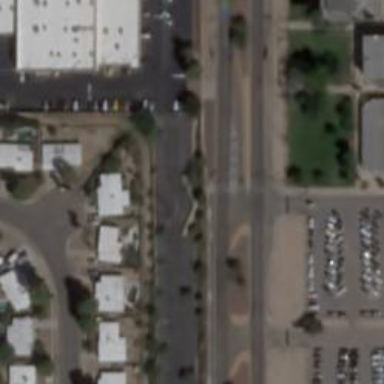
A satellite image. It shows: Marked road crossing.